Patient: sex F, age 77
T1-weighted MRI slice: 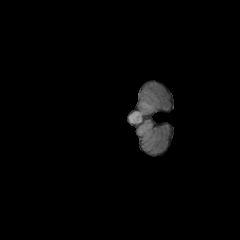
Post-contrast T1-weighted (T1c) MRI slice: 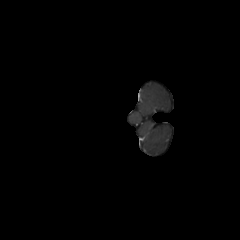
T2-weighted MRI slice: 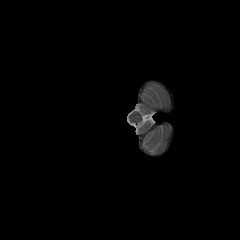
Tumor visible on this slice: no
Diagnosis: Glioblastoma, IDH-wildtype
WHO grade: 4